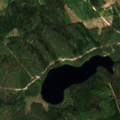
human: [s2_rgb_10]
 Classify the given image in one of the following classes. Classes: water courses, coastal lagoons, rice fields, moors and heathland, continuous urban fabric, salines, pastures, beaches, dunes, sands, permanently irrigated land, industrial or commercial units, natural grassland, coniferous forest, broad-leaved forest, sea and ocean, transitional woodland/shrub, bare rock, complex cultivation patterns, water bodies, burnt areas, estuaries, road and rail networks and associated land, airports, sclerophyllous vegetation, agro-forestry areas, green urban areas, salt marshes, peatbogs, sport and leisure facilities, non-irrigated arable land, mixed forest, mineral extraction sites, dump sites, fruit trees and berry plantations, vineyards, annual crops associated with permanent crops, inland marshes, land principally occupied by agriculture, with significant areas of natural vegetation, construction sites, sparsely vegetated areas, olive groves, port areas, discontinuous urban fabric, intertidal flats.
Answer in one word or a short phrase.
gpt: coniferous forest, mixed forest, transitional woodland/shrub